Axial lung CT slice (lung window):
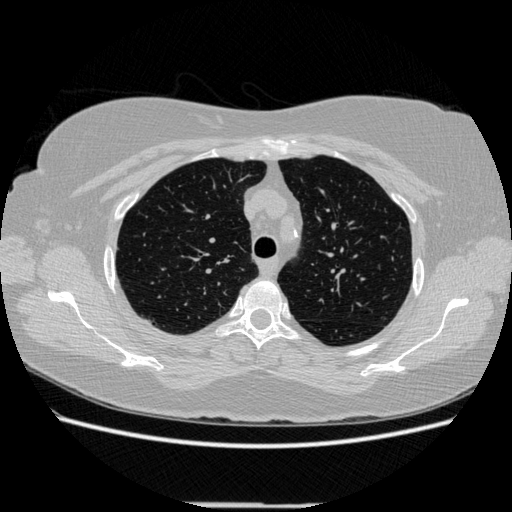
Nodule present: no